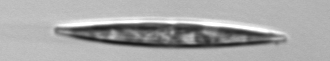
Label: Pleurosigma